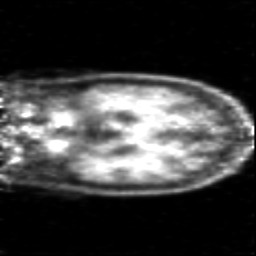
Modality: PET
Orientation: coronal
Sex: male
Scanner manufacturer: siemens